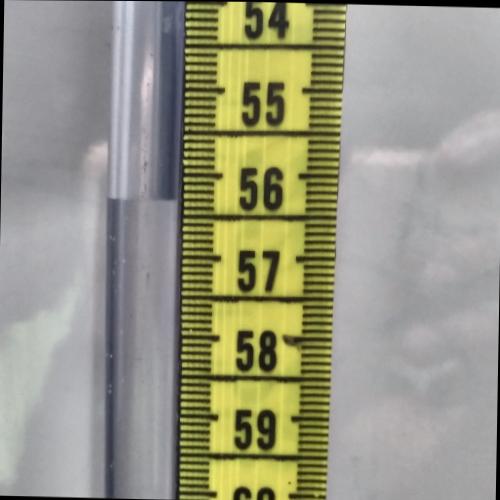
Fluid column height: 56.3 cm